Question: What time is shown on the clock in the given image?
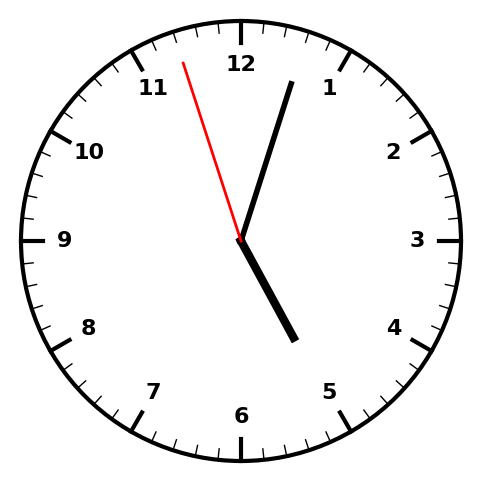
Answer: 05:02:57